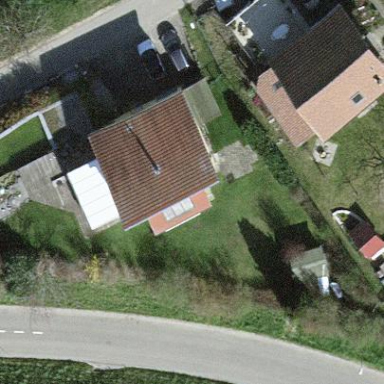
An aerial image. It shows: Detached building.